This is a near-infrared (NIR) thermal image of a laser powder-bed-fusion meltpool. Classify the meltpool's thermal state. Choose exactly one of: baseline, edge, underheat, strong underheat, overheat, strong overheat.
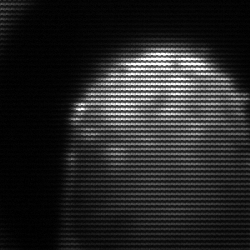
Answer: edge